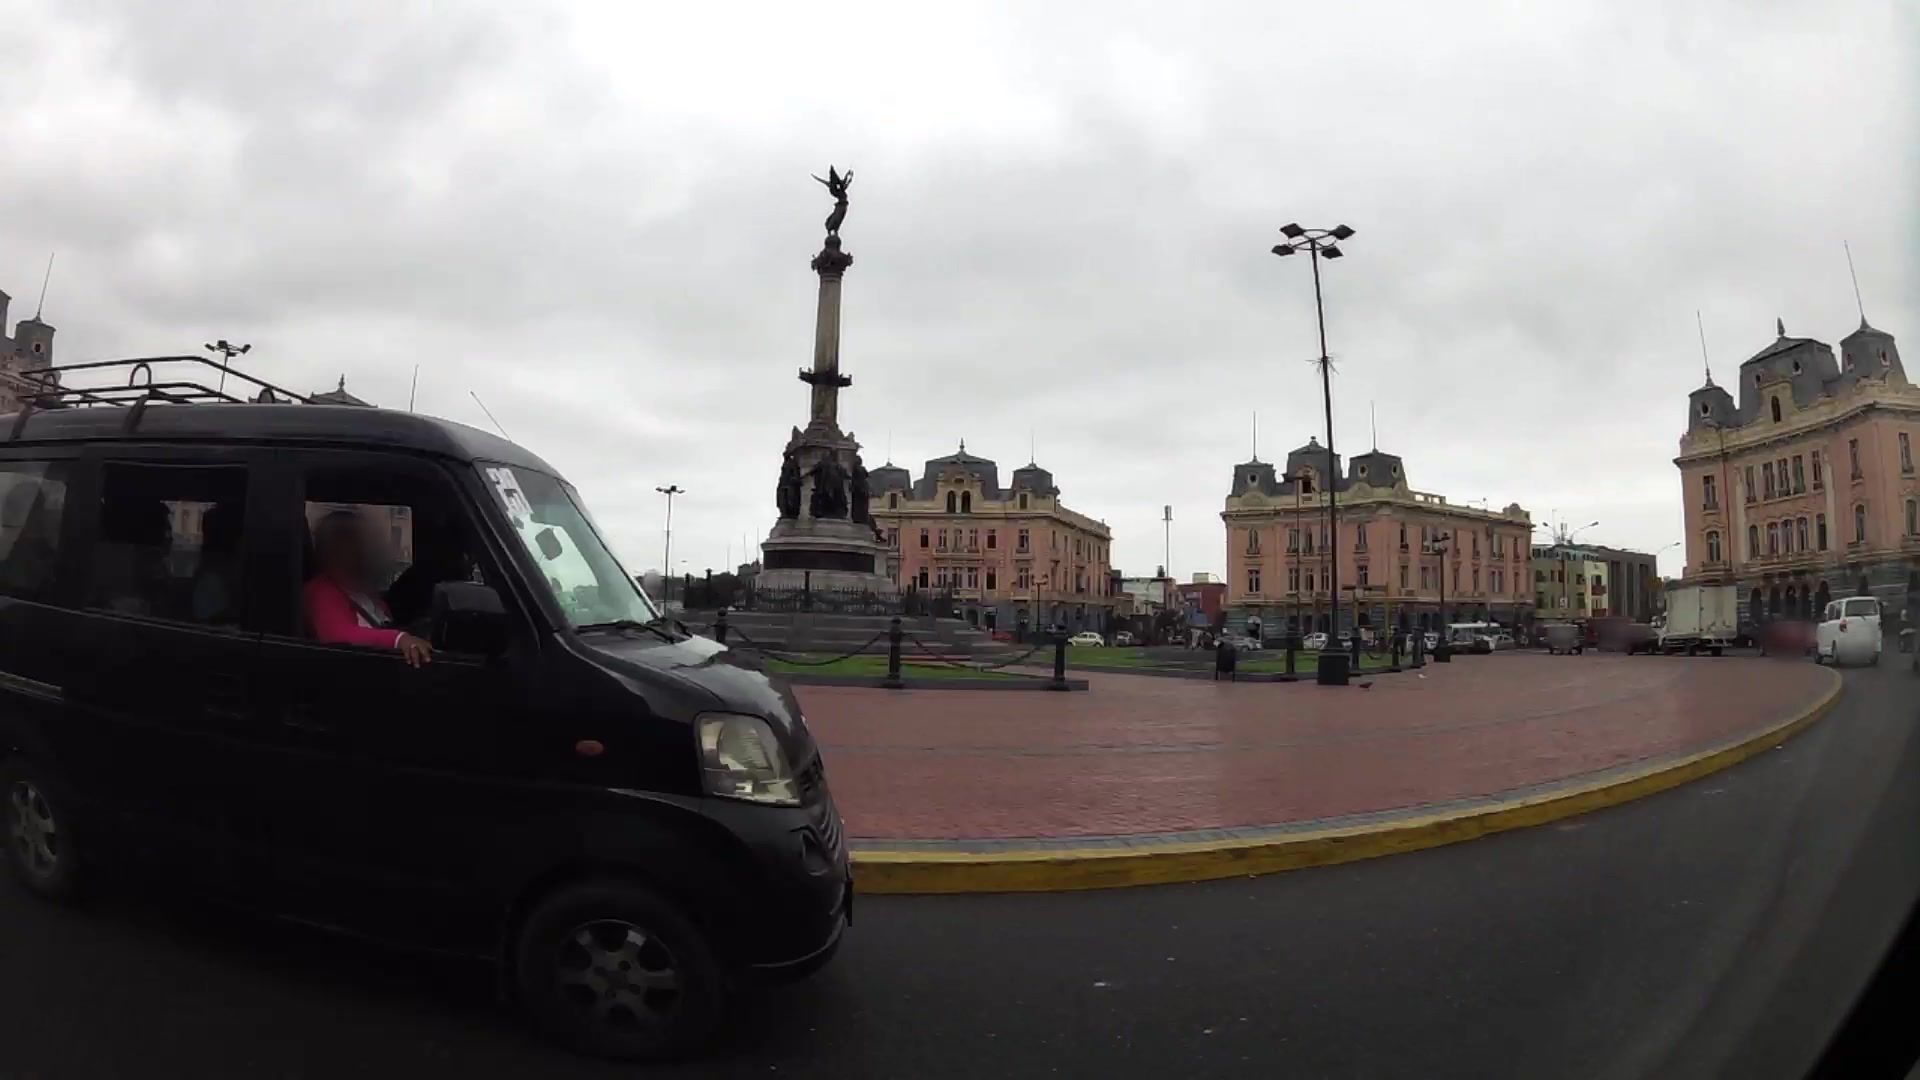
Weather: cloudy
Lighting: day
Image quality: good
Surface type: driving surface
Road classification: steps, footway, bus_stop
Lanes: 3.0
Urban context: urban centre
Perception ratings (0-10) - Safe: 8.17, Lively: 9.58, Beautiful: 7.04, Boring: 5.22, Depressing: 2.93, Wealthy: 7.5